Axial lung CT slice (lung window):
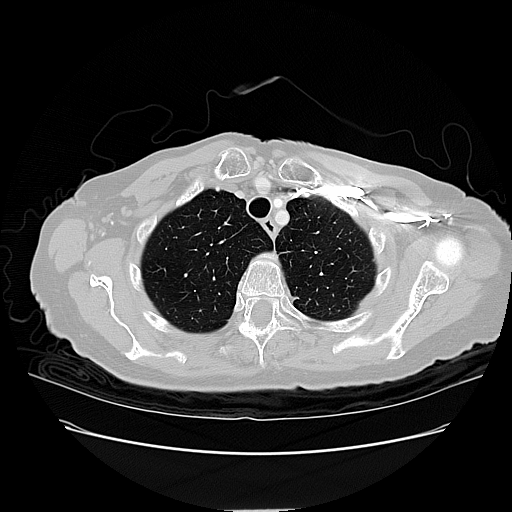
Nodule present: no